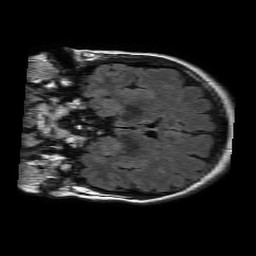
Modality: FLAIR
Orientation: coronal
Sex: female
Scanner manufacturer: philips
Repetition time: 11 s
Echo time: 0.125 s